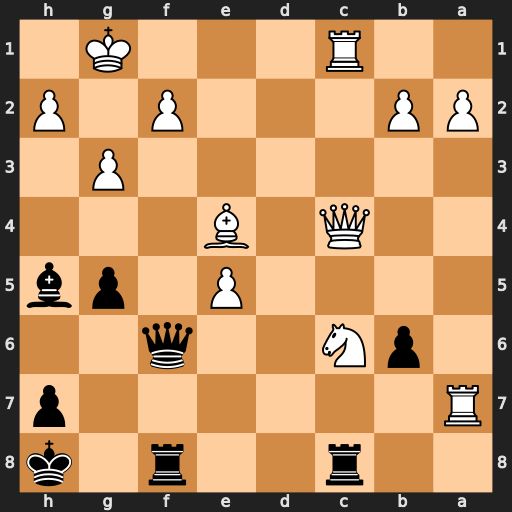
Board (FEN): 2r2r1k/R6p/1pN2q2/4P1pb/2Q1B3/6P1/PP3P1P/2R3K1
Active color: b
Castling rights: -
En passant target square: -
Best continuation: Qxf2+ Kh1 Bf3+ Bxf3 Qxf3+